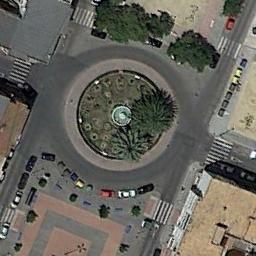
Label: roundabout